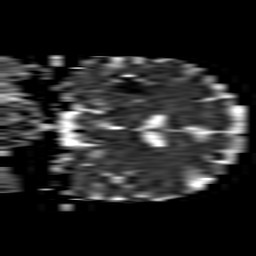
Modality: ADC
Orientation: coronal
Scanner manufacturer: philips
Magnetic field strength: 1.5 T
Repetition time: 3.265 s
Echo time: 0.06922 s